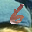
Label: 6